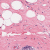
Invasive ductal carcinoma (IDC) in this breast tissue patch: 0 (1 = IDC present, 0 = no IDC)